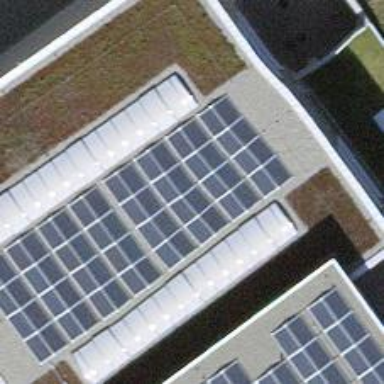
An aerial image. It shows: Solar photovoltaic panel generator.